Question: I need to add another drop down menu next to "Tools" item in TinyMCE 4:

The closest solution I found was this:
'''
// Adds a custom menu item to the editor that inserts contents when clicked
// The context option allows you to add the menu item to an existing default menu
tinymce.init({
...
setup: function(ed) {
ed.addMenuItem('example', {
text: 'My menu item',
context: 'tools',
onclick: function() {
ed.insertContent('Hello world!!');
}
});
}
});
'''
But it only adds an item to the already existing "Tools" menu.
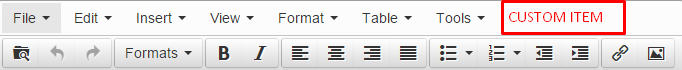
Answer: You can try to specify both 'menu' and 'menubar' option when you call tinymce.init() to add a new menubar item on the modern theme.
I tried it and it works.
You can check the live demo on <URL> with TinyMCE 4.1.7.
'''
<script type="text/javascript">
tinymce.init({
selector: "textarea",
menu : {
file : {title : 'File' , items : 'newdocument'},
edit : {title : 'Edit' , items : 'undo redo | cut copy paste pastetext | selectall'},
insert : {title : 'Insert', items : 'link media | template hr'},
view : {title : 'View' , items : 'visualaid'},
format : {title : 'Format', items : 'bold italic underline strikethrough superscript subscript | formats | removeformat'},
table : {title : 'Table' , items : 'inserttable tableprops deletetable | cell row column'},
tools : {title : 'Tools' , items : 'spellchecker code'},
newmenu: {title : 'New Menu', items : 'newmenuitem'}
},
menubar: 'file edit newmenu',
setup: function(editor) {
editor.addMenuItem('newmenuitem', {
text: 'New Menu Item',
context: 'newmenu',
onclick: function () { alert('yey!'); }
});
}
});
</script>
<form method="post" action="dump.php">
<textarea name="content"></textarea>
</form>
'''